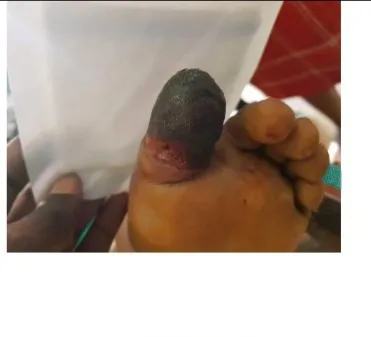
Second postoperative day. Plantar view of the toes of the left foot.
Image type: medical_photograph (other_medical_photograph)